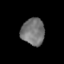
Tissue: lung
Cell type: Epithelial cells
Senescence score: 0.2166
Nuclear area (px): 612
Mean DAPI intensity: 118.186